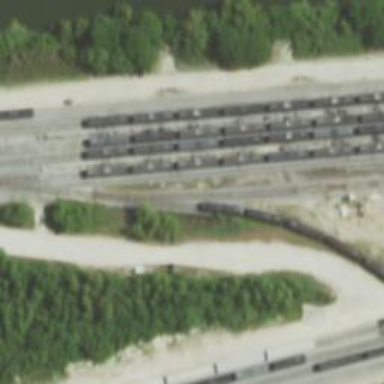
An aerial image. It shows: Railway yard in service.